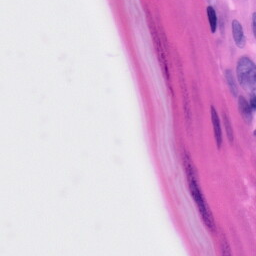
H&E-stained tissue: Skin